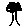
Label: tree